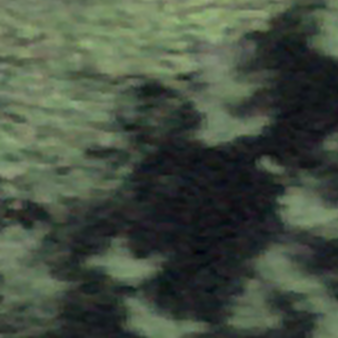
Label: other